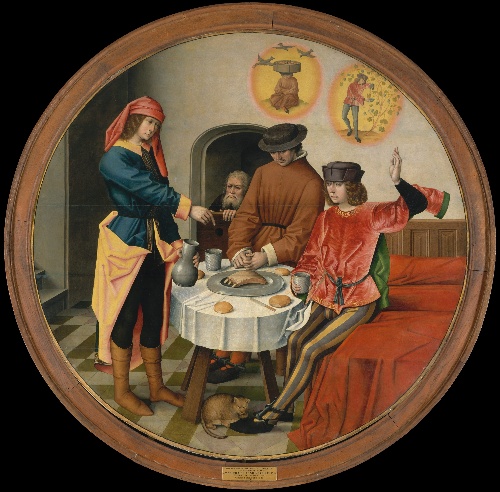
Title: Joseph Interpreting the Dreams of His Fellow Prisoners
Artist: Master of the Story of Joseph
Artist bio: Netherlandish, ca. 1500
Object type: Painting
Classification: Paintings
Medium: Oil on wood
Dimensions: Diameter 61 1/2 in. (156.2 cm)
Department: European Paintings
Credit line: Harris Brisbane Dick Fund, 1953
Accession year: 1953
Repository: Metropolitan Museum of Art, New York, NY
Tags: Food|Prisoners|Men|Cats|Bedrooms